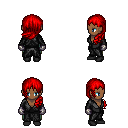
a pixel art fantasy rpg character, female body template, human, dark skin, gray robe, teal pants, red left-swept hairstyle, metal gloves, black shoes, four views (front, back, left, right), 2x2 character sprite sheet, small pixel art, hard edges, no anti-aliasing